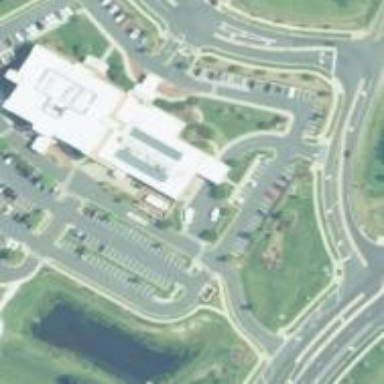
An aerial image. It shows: Hospital building.